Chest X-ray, PA view. Patient: 22 years old, sex M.
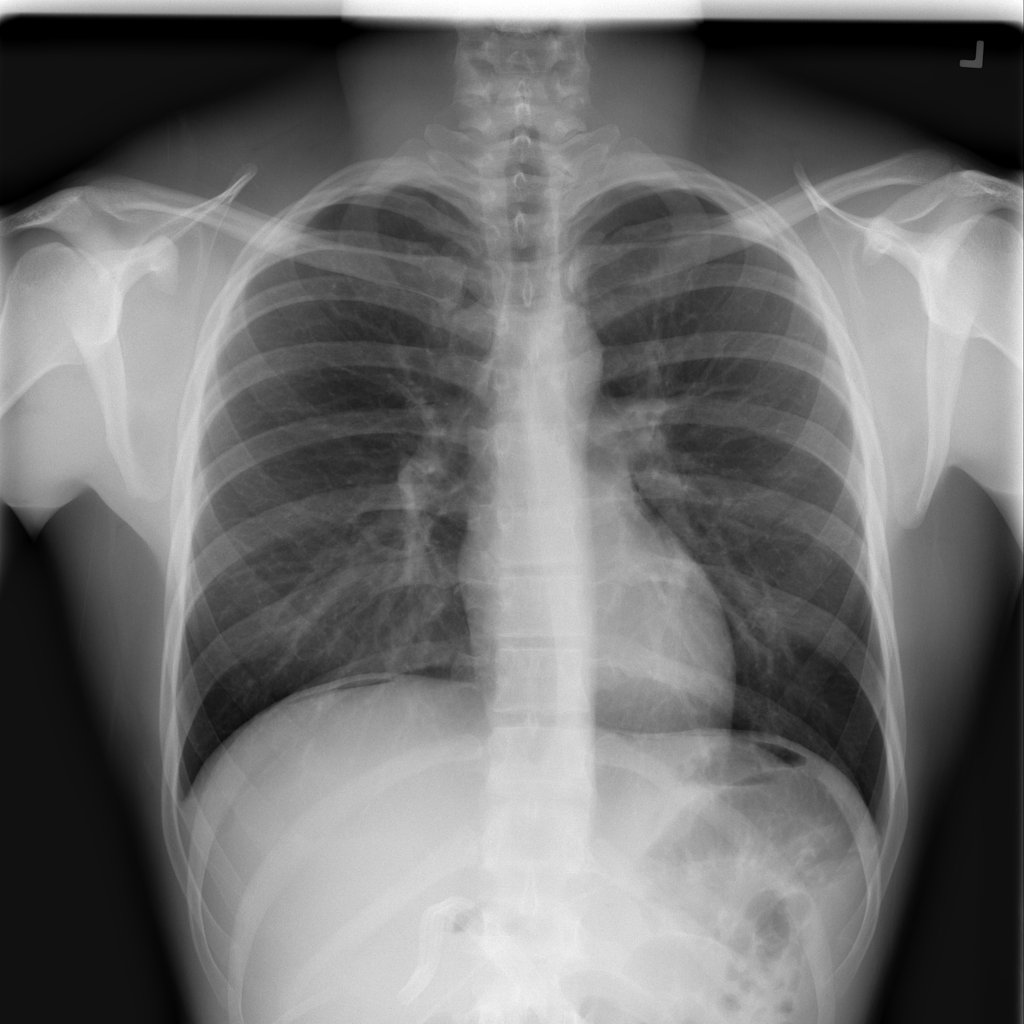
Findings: Infiltration